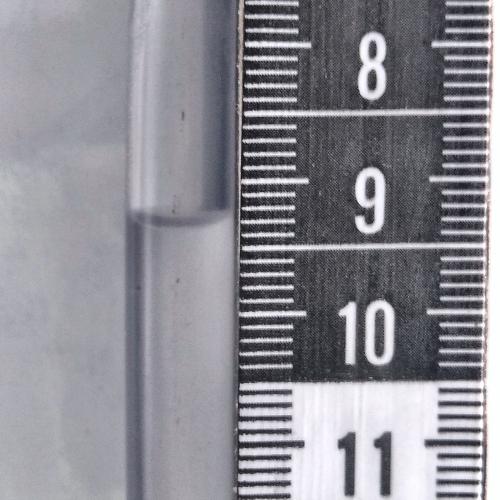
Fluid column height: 9.3 cm